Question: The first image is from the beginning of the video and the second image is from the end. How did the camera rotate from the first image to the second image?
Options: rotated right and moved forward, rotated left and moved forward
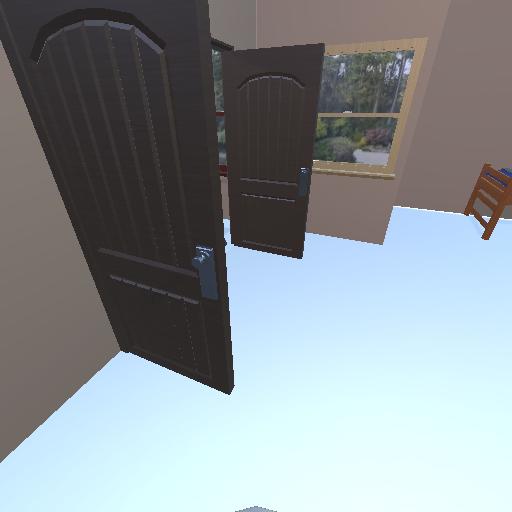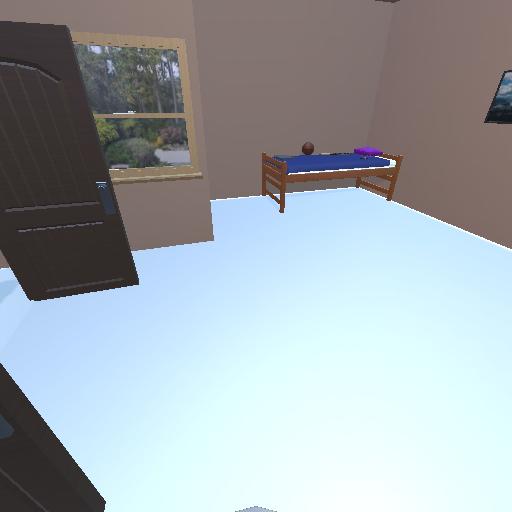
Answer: rotated right and moved forward